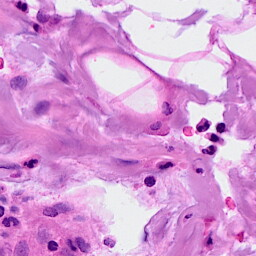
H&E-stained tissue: Breast